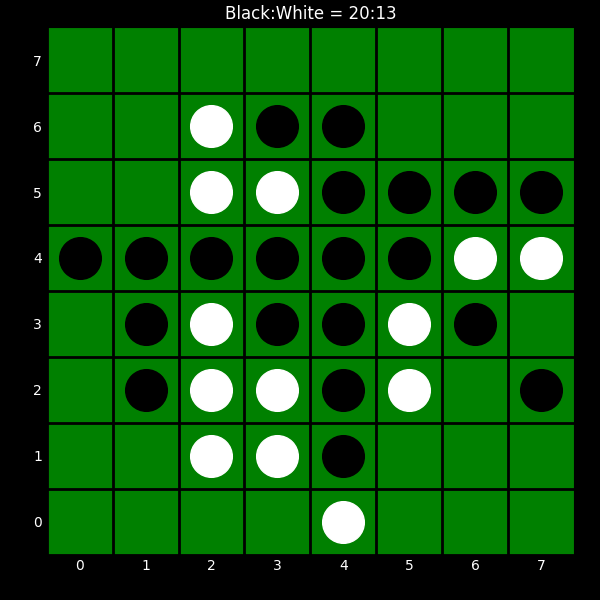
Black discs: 20
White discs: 13